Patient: sex M, age 80
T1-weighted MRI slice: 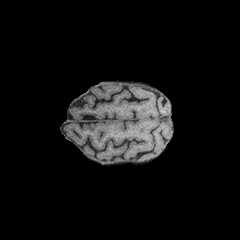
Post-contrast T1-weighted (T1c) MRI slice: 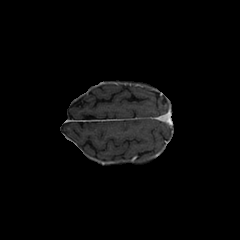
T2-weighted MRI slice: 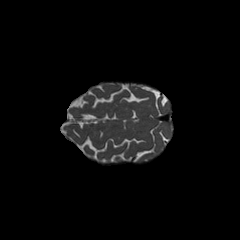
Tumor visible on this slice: no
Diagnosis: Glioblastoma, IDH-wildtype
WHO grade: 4